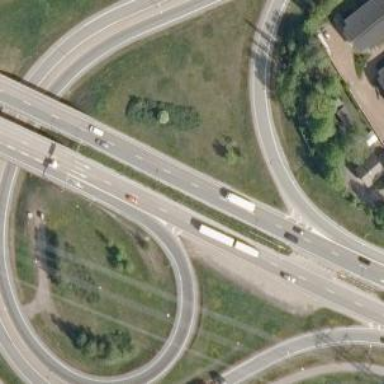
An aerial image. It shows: Trunk link highway with asphalt surface.